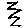
Label: zigzag